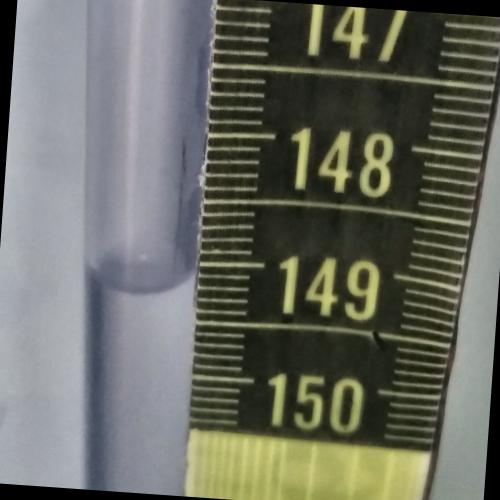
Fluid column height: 149.2 cm